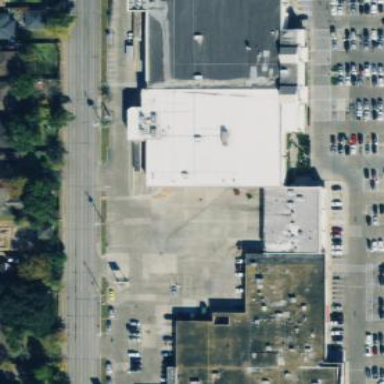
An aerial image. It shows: Retail building.